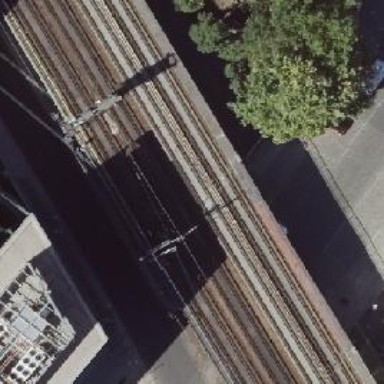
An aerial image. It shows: Light rail electrified bridge without ballast.